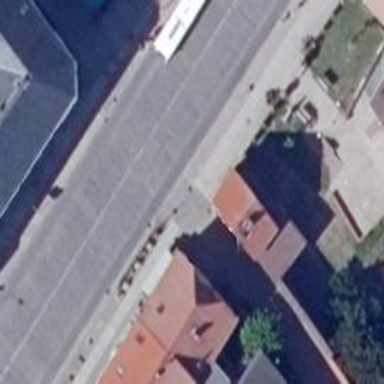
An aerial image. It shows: Secondary road with separate cycle lane. The cycle lane has asphalt surface and is accompanied by sidewalk.